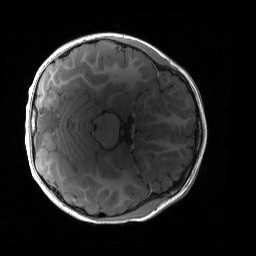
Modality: T1w
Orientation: axial
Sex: male
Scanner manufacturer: siemens
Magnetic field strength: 3 T
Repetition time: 1.9 s
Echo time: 0.00243 s